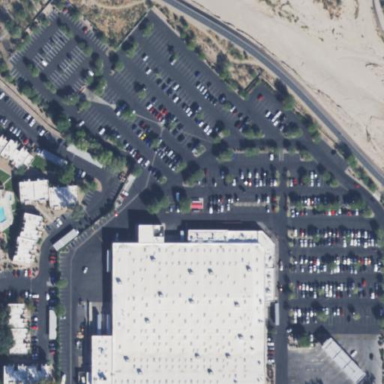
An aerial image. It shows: Parking area.